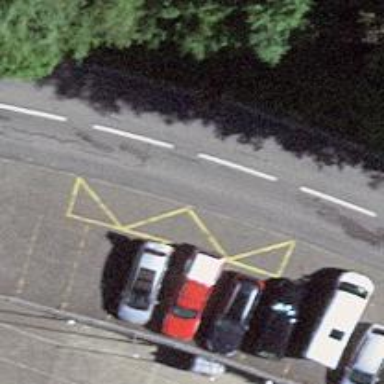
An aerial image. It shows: Bus stop with platform for public transport.